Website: walmart
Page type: account-selection
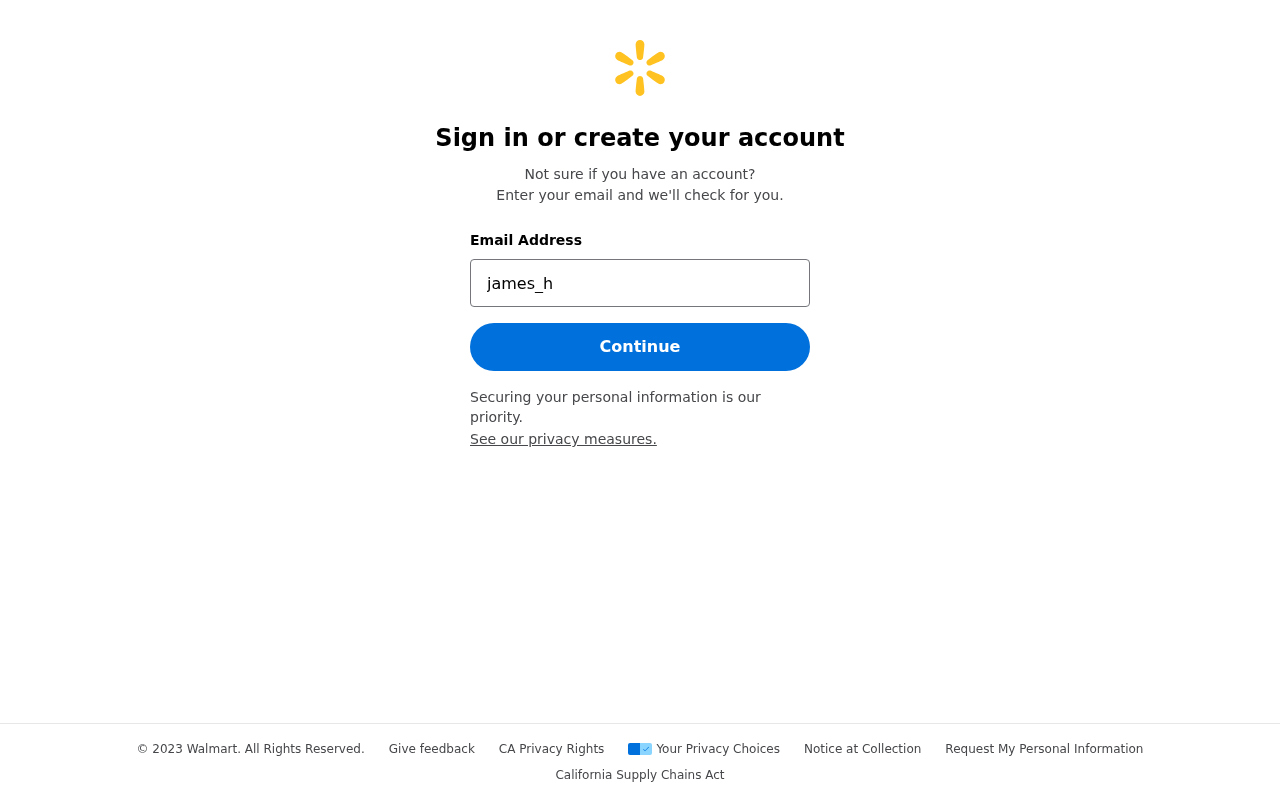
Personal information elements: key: PII_EMAIL
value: james_hernandez@yahoo.com